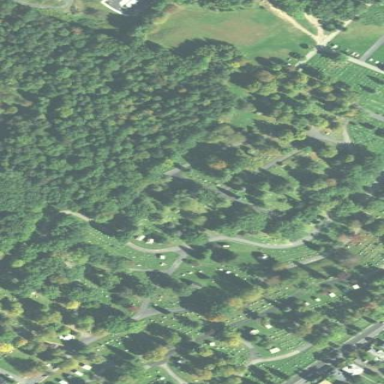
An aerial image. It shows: Graveyard used as cemetery.